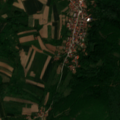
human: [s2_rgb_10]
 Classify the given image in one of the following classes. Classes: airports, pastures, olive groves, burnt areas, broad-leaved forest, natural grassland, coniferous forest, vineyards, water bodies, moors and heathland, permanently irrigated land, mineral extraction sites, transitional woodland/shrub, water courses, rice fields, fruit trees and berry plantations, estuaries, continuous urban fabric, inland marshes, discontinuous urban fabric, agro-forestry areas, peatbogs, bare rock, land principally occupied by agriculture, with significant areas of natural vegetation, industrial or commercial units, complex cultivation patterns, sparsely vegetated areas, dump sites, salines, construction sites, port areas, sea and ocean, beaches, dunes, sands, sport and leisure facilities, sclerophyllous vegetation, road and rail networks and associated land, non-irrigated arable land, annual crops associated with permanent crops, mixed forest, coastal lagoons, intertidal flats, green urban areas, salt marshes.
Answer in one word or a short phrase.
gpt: complex cultivation patterns, land principally occupied by agriculture, with significant areas of natural vegetation, broad-leaved forest, transitional woodland/shrub